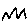
Label: zigzag